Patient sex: M
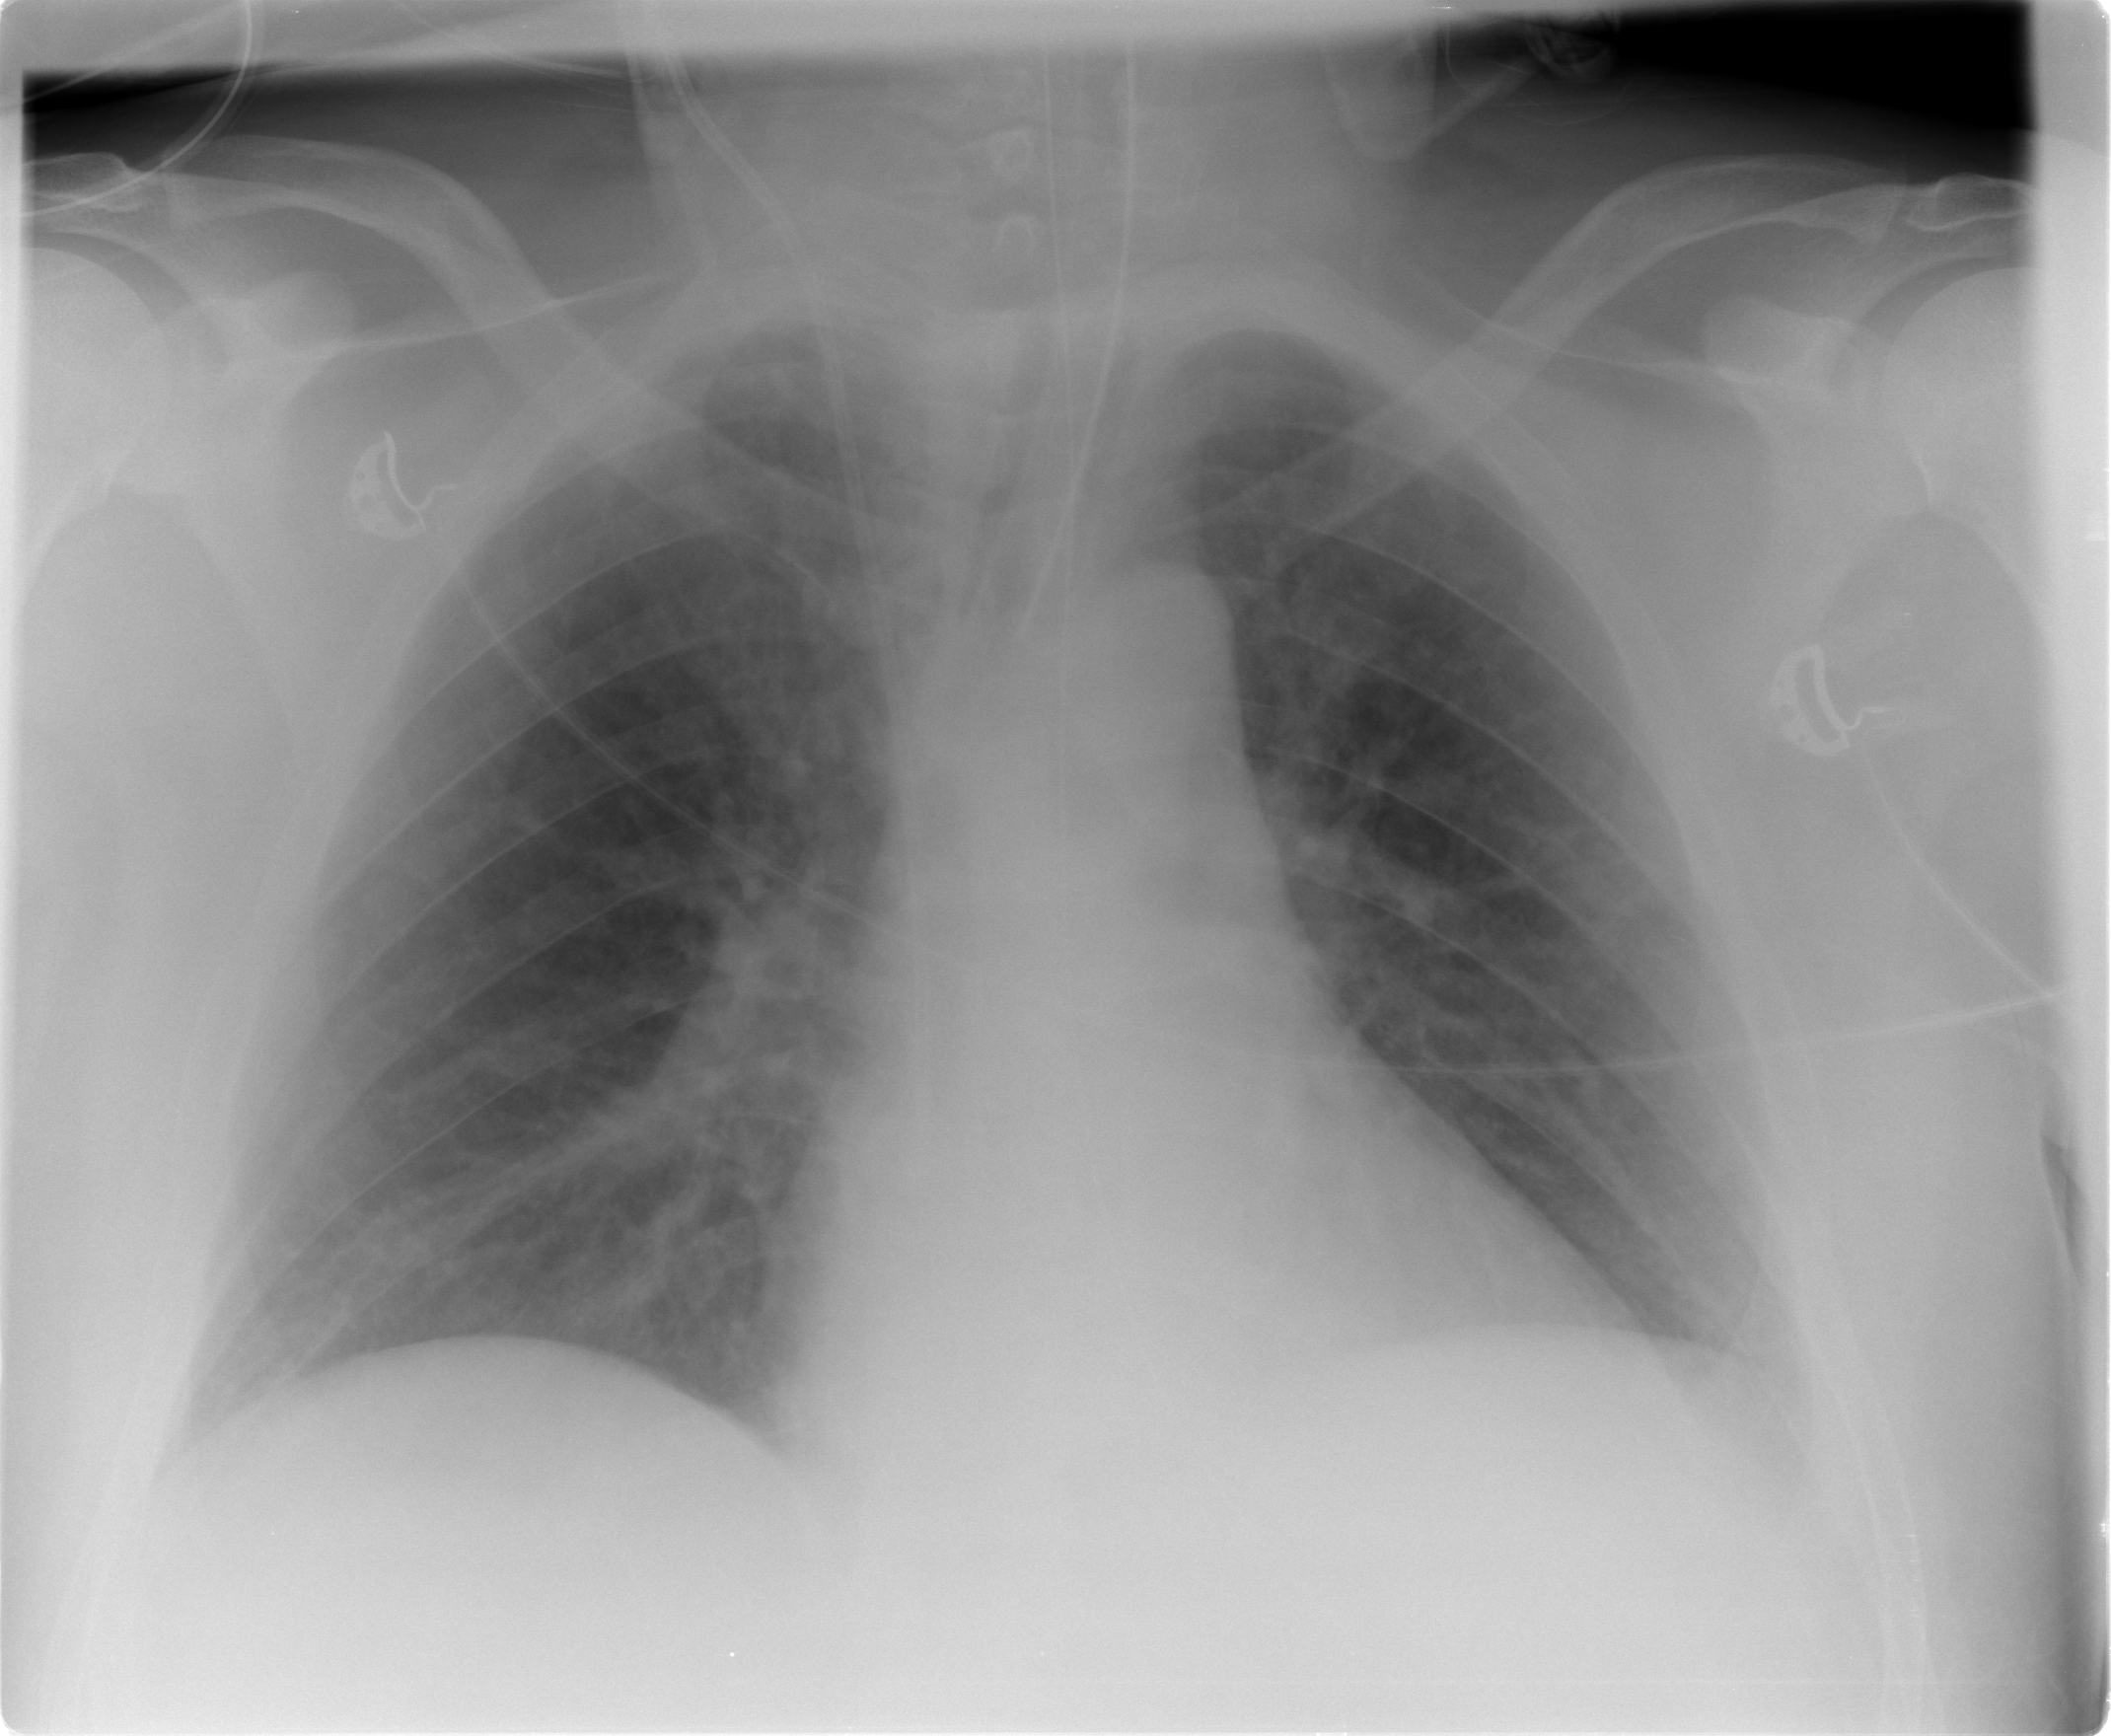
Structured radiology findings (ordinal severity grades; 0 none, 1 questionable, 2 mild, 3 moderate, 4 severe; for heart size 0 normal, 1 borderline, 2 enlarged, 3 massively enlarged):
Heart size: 2
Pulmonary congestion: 2
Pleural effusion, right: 0
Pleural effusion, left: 0
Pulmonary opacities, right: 0
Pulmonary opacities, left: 0
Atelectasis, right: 0
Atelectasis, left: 0